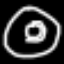
Label: donut